Interaction volume radius: 10 \u00c5
Interaction volume height: 20 \u00c5
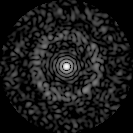
Disorder parameter: 0.8375